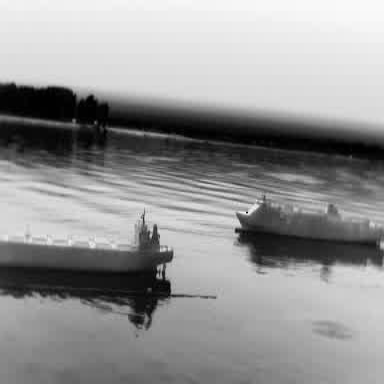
There is a liner in the infrared image.